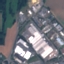
Label: Industrial